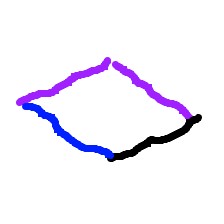
Shape: rhombus